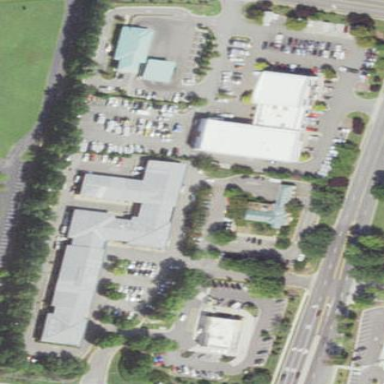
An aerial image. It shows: Commercial area.